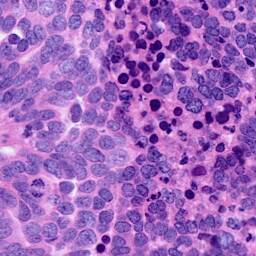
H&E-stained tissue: Ovarian